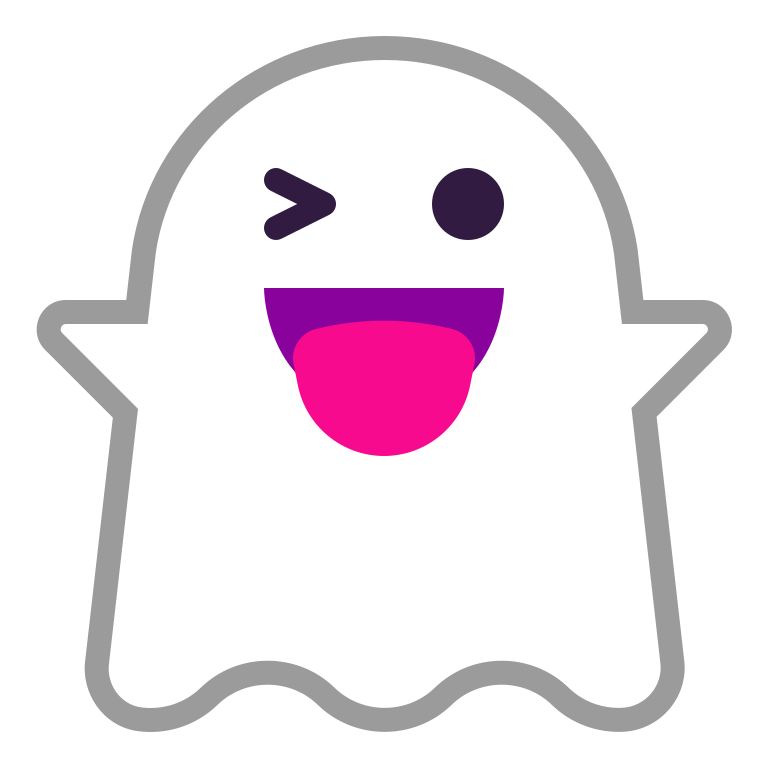
ghost flat